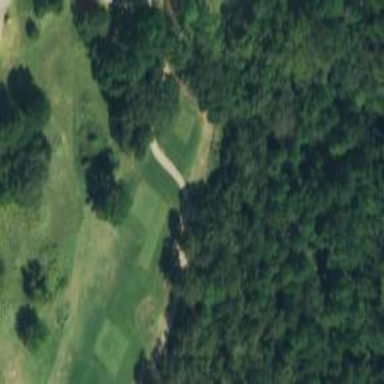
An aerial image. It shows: Path designated for golf carts.